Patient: sex M, age 45
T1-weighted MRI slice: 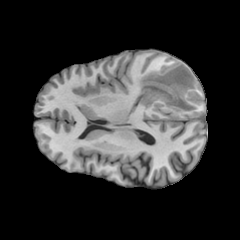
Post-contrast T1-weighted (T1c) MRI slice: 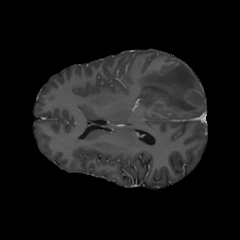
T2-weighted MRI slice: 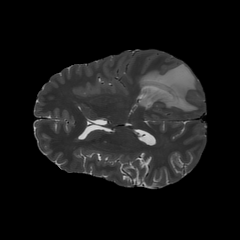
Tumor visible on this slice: yes
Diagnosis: Glioblastoma, IDH-wildtype
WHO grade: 4